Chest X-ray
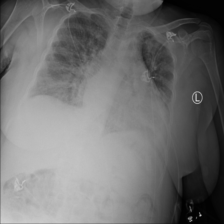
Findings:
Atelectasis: negative
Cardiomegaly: positive
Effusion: positive
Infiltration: positive
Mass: negative
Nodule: negative
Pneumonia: negative
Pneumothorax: negative
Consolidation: negative
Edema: negative
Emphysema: negative
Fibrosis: negative
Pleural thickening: negative
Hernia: negative